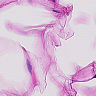
Metastatic tissue present: no